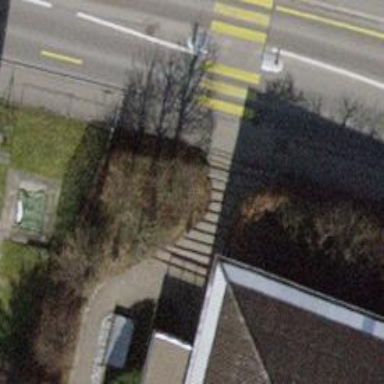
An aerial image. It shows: Steps on grass paver road.